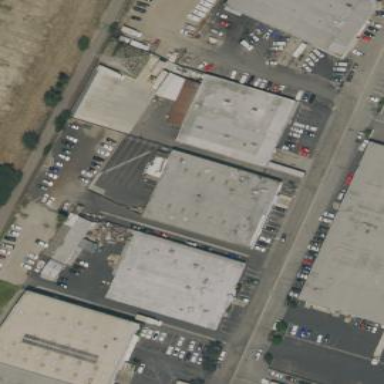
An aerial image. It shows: Warehouse.